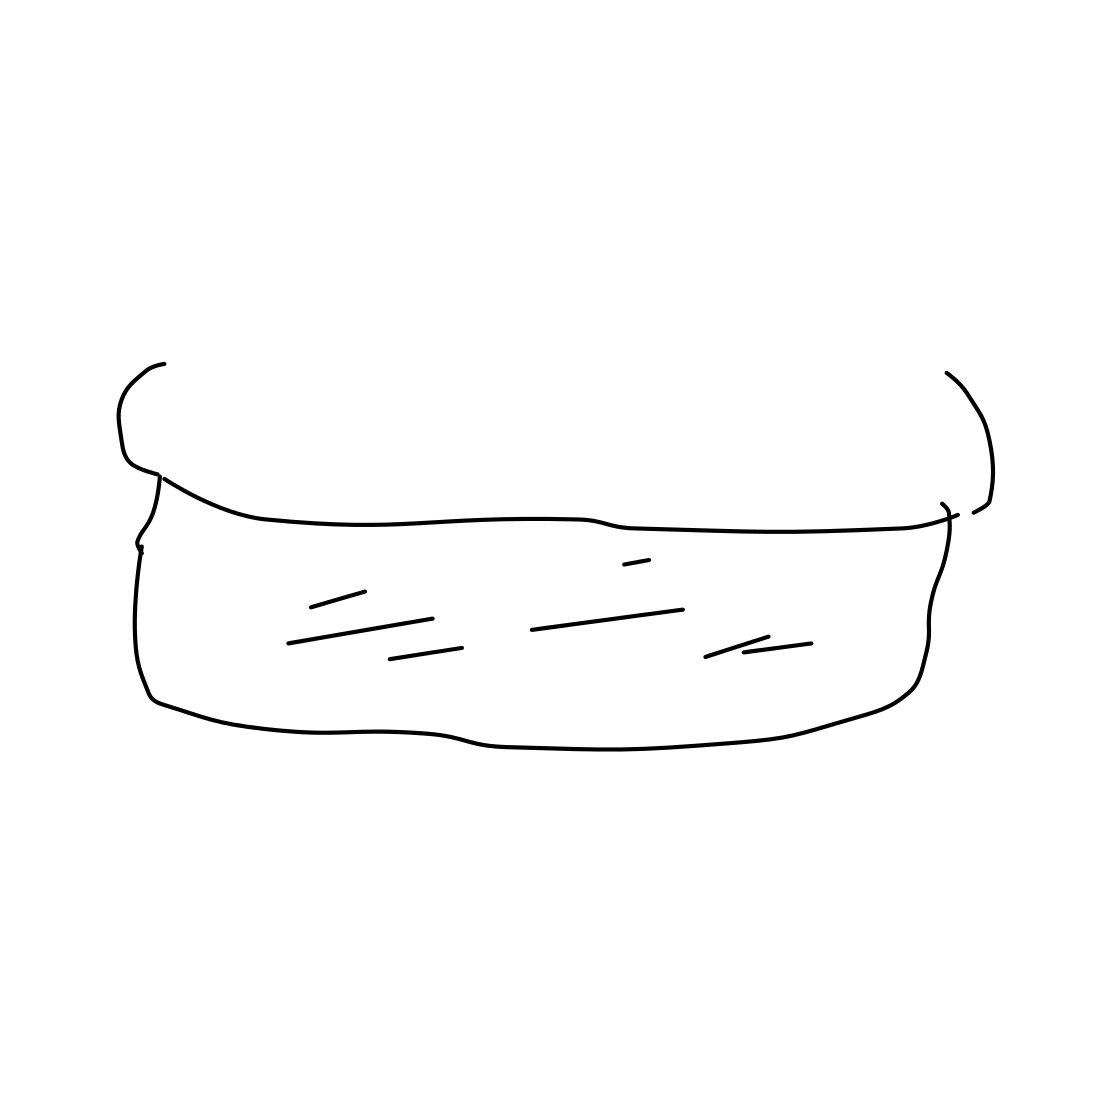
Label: bathtub